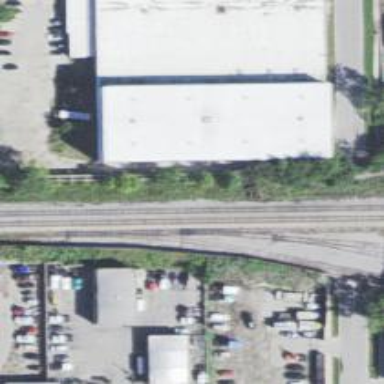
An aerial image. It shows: Abandoned railway siding.